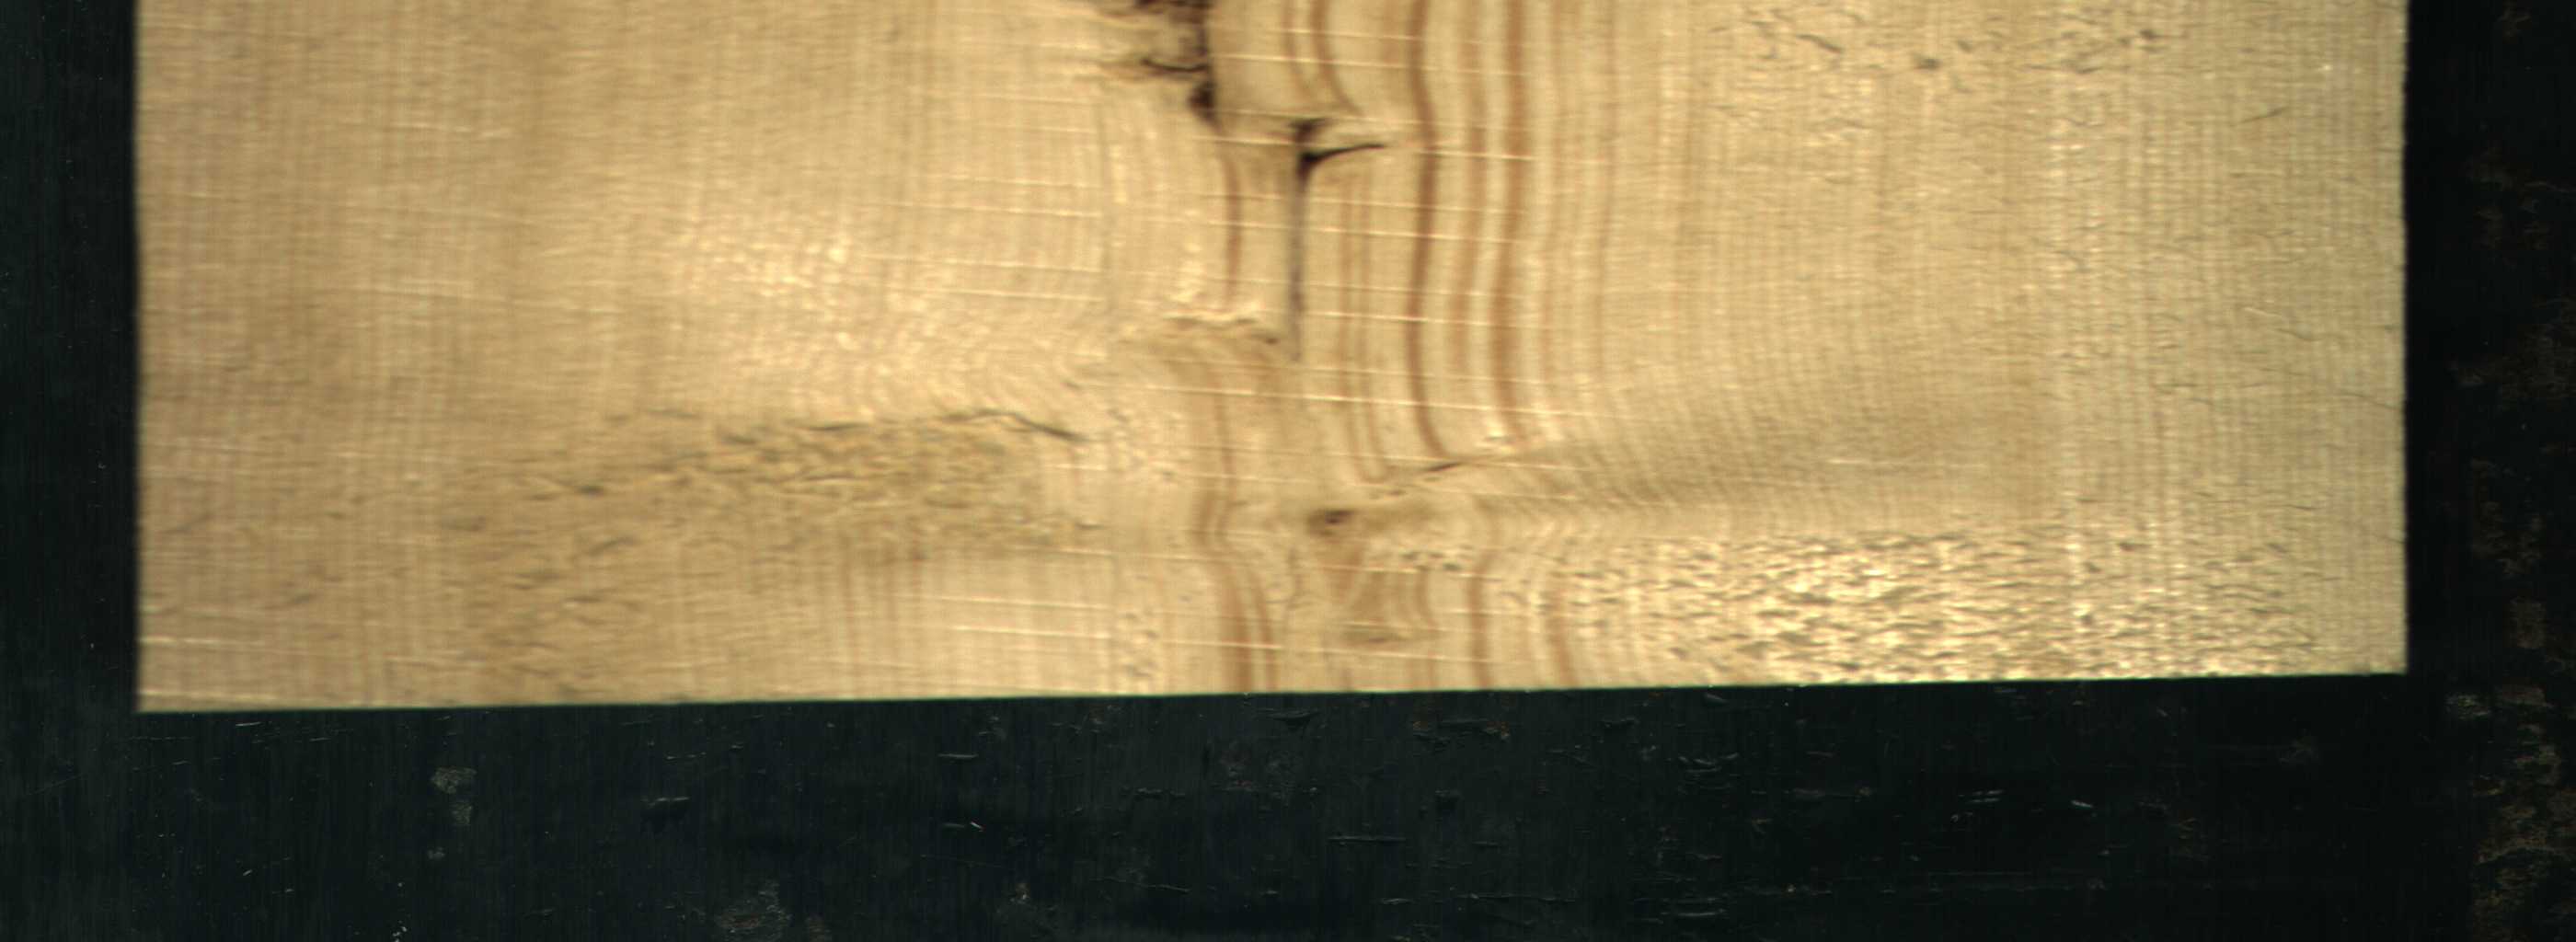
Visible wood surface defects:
overgrown
Dead_Knot
Dead_Knot
Live_Knot